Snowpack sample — Buffalo Mountain, Silverthorne, Colorado, USA (1/25/25, 10:11 AM MST)
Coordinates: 39.6222, -106.1139
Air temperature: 22 °F
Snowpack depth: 110 cm
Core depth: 30 cm
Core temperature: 42.8 °F
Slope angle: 12°, slope face: 102°
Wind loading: high
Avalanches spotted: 0
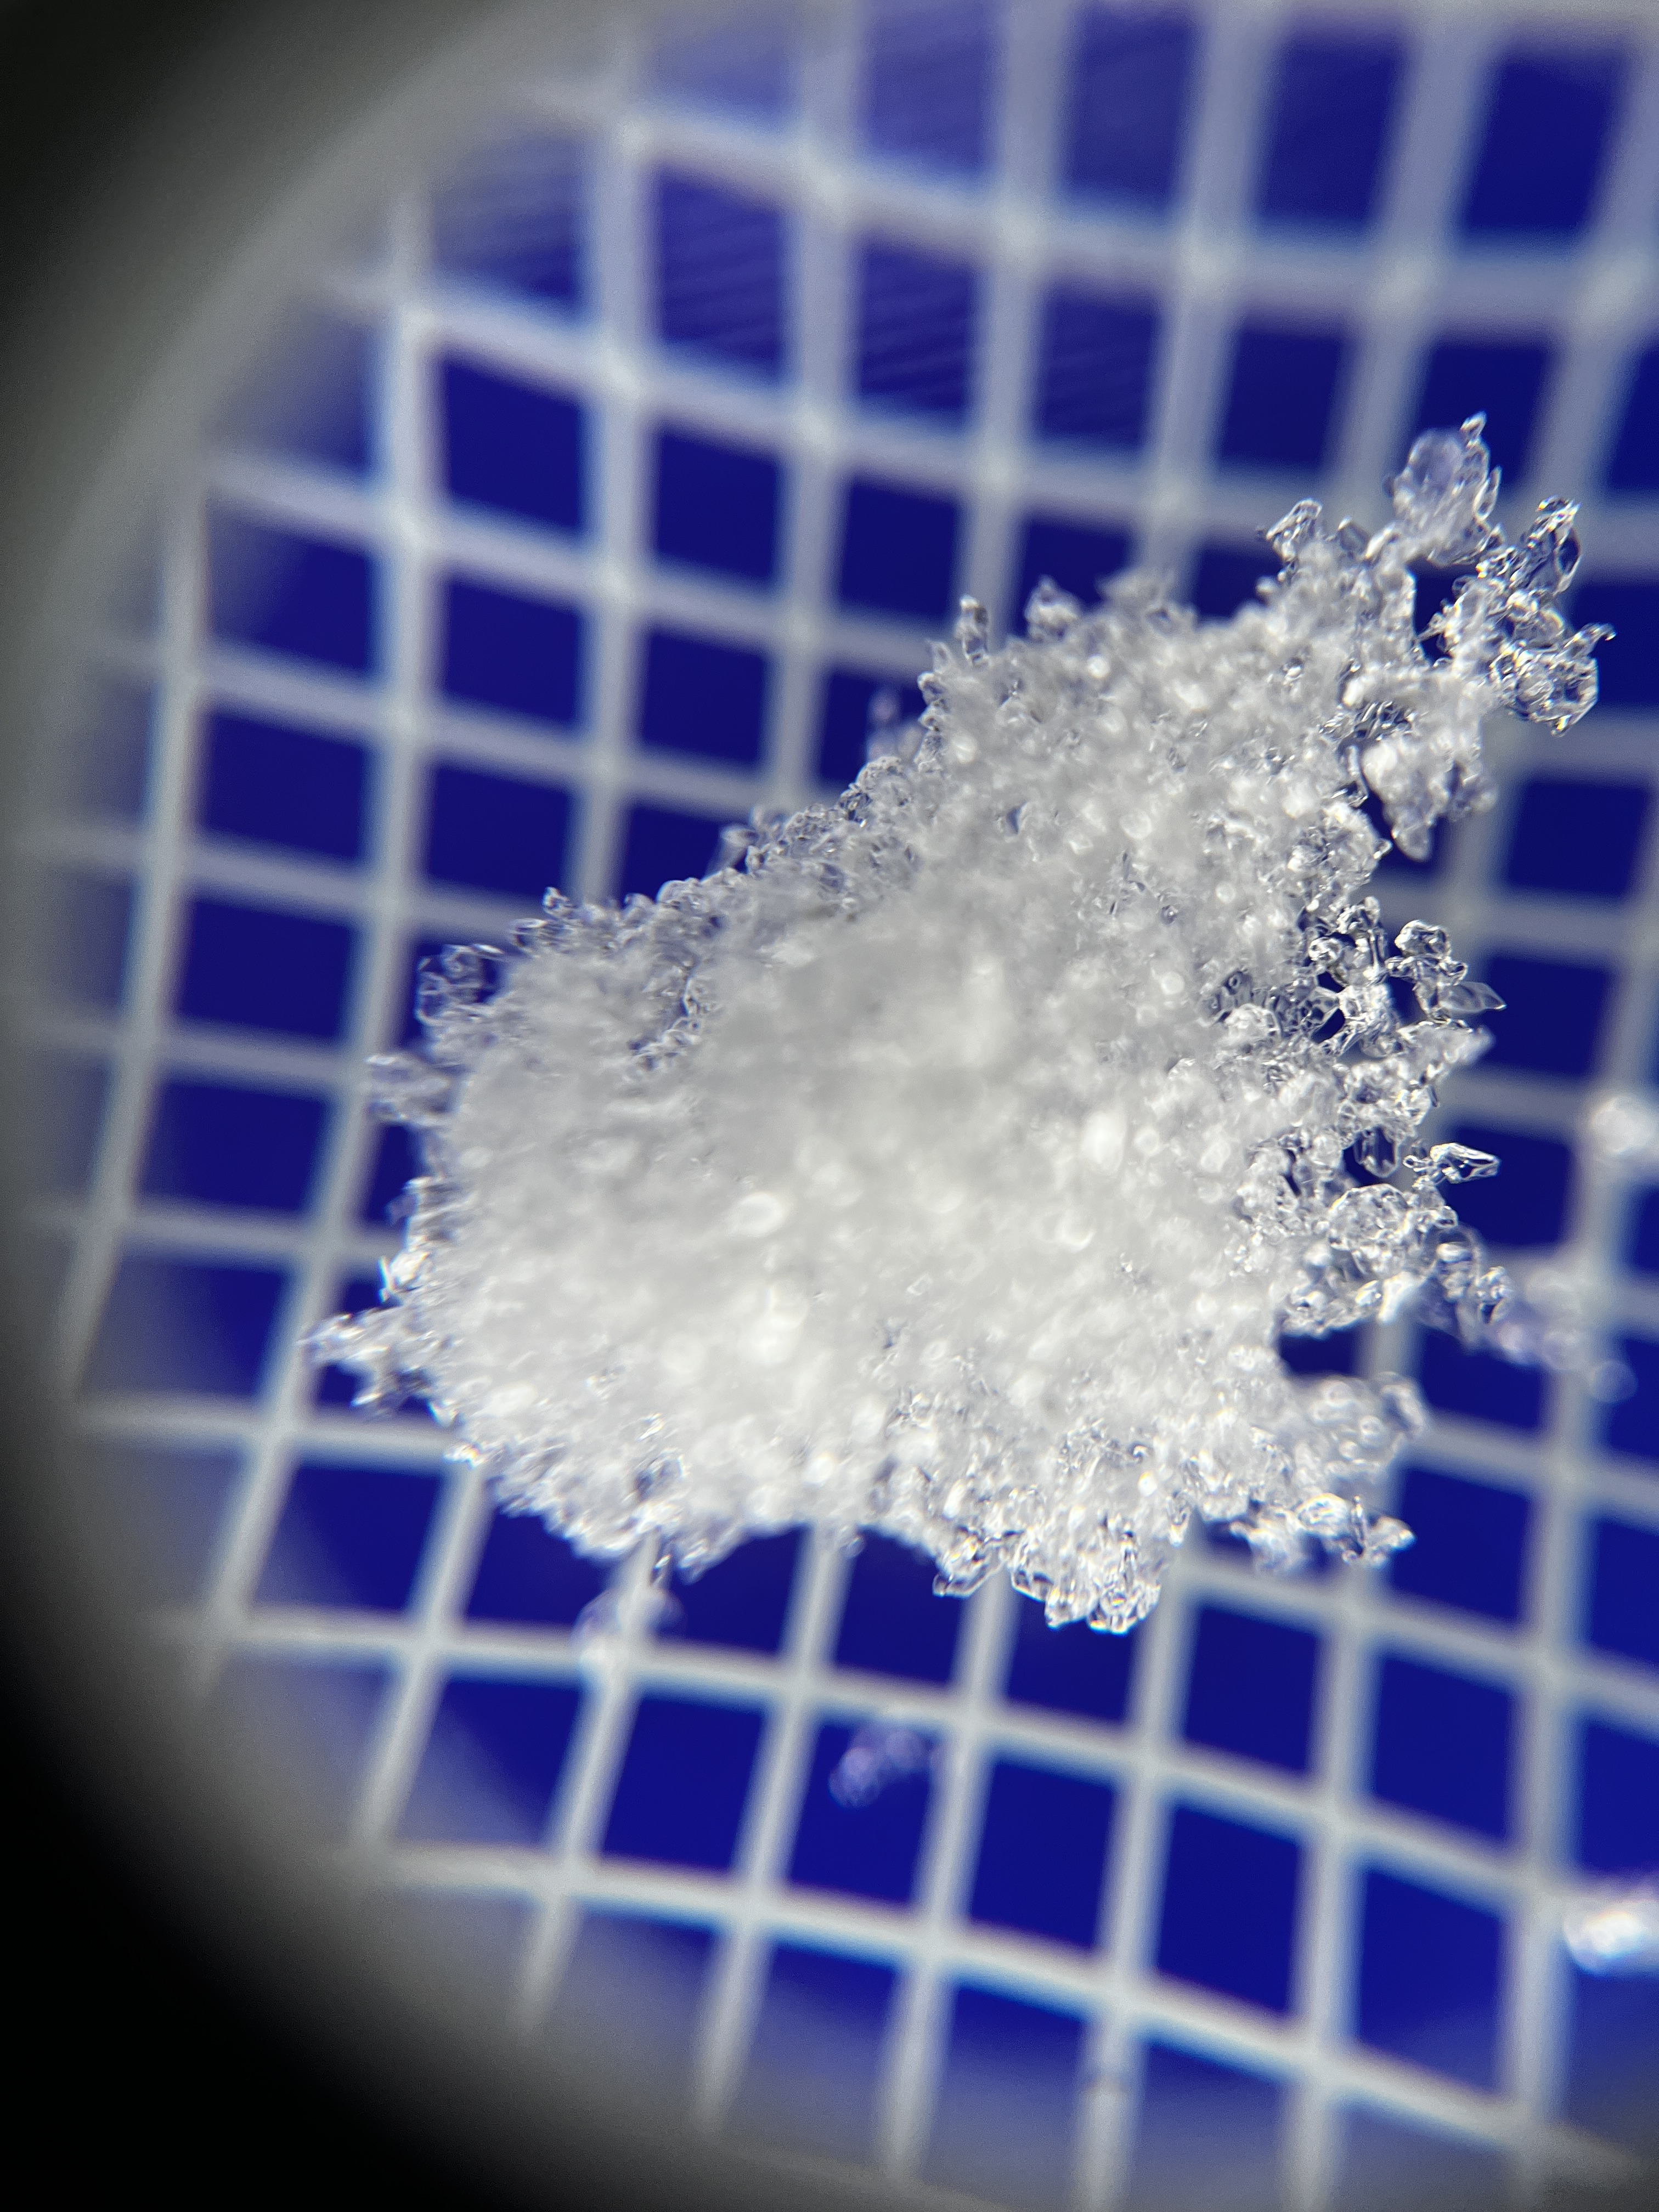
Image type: magnified_profile
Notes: No avalanches nearby, collected on the outskirts of a fire break 15 meters from the treeline, on way to Buffalo and Red Mountain